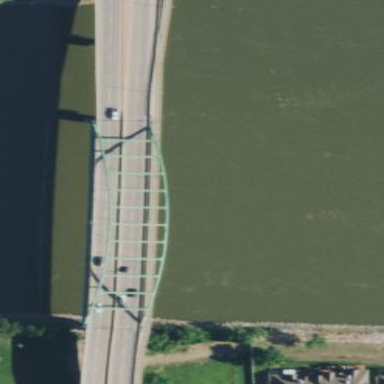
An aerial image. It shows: Man-made bridge.